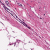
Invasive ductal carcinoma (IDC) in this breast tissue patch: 0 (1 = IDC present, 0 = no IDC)